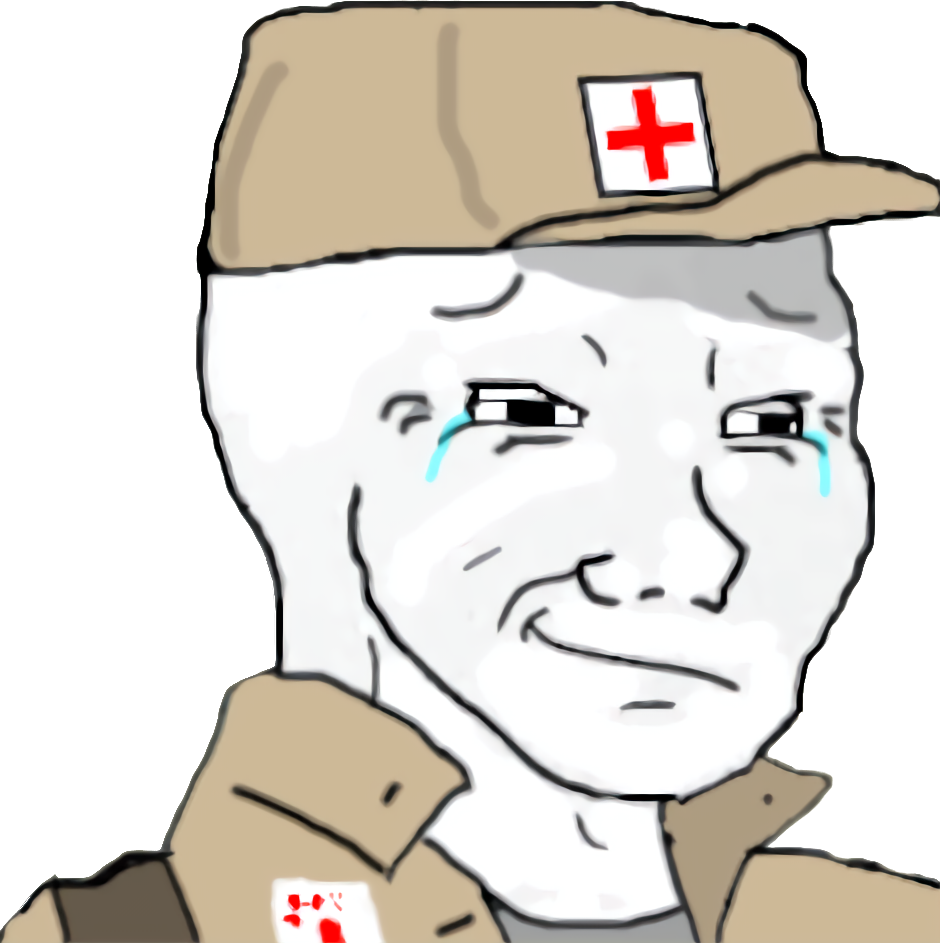
Label: 5_Smugjak